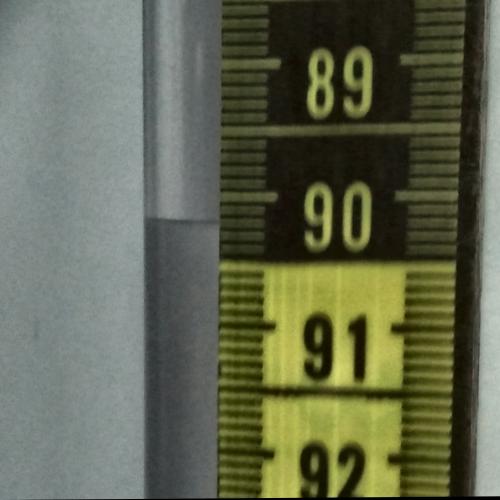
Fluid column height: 90.2 cm